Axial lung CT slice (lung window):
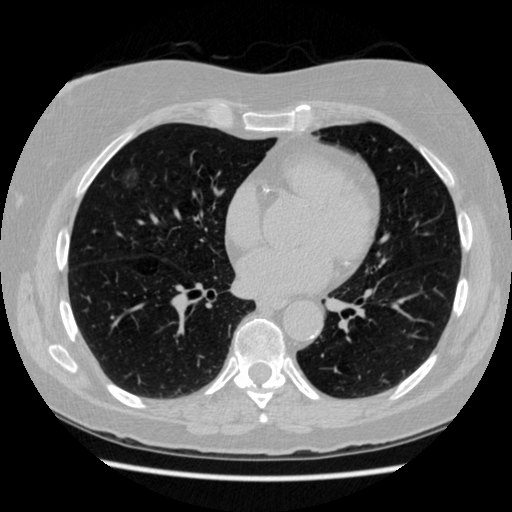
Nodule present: yes
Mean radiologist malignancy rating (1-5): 4.5